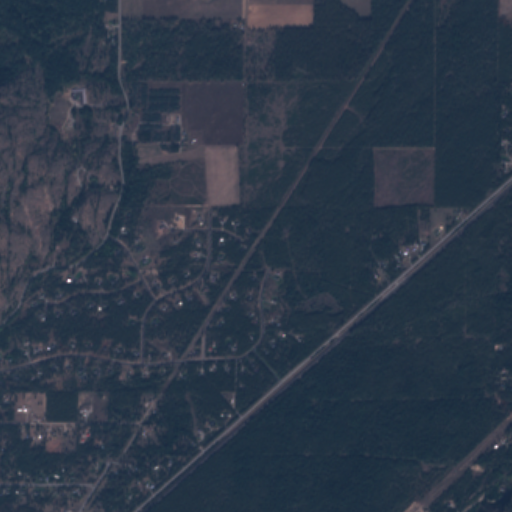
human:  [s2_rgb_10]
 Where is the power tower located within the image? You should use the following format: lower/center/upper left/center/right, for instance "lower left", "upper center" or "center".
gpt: The power tower is located in the lower right of the image.
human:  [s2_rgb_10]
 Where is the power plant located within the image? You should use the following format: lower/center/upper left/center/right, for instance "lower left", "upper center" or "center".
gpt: There is no power plant in the image.